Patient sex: M
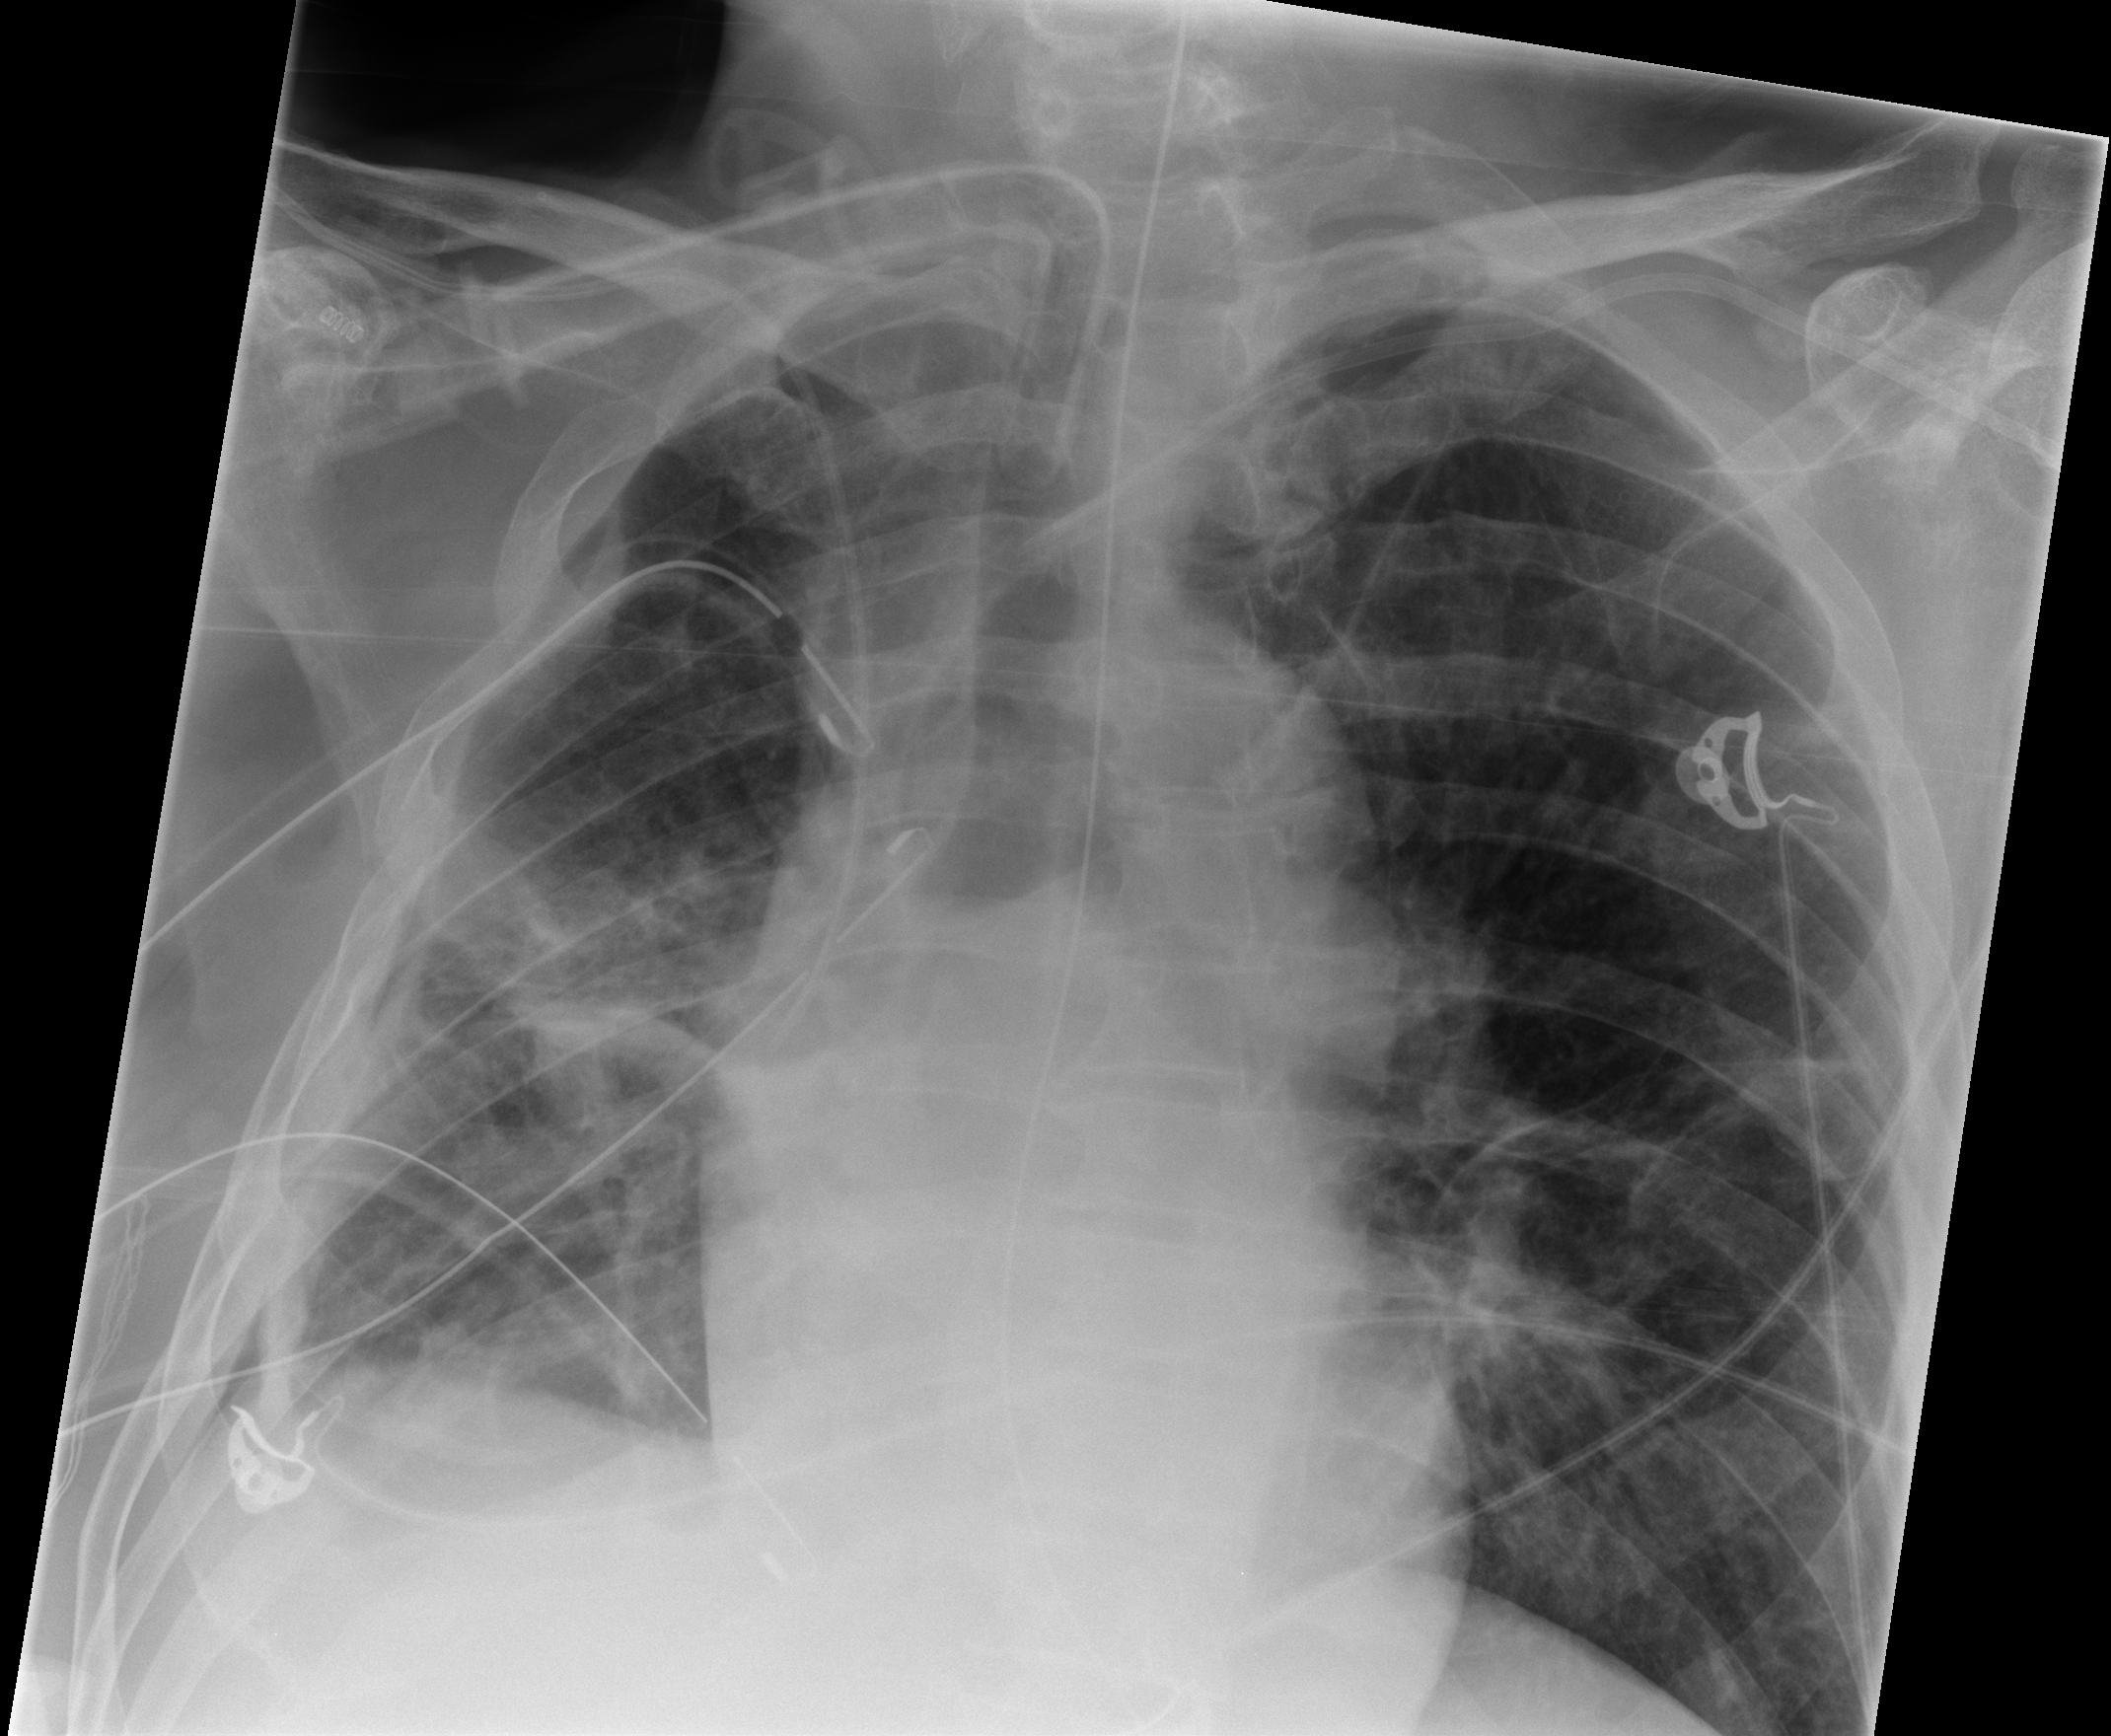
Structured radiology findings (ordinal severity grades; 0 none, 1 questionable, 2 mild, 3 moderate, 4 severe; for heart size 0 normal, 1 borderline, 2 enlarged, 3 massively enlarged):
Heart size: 0
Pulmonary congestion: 0
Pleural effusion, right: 2
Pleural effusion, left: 2
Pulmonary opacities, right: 3
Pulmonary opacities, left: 2
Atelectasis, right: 3
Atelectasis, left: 2